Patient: sex M, age 64
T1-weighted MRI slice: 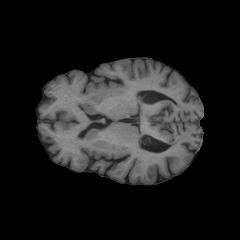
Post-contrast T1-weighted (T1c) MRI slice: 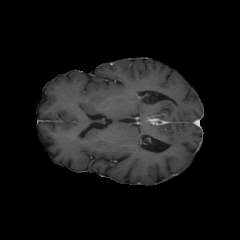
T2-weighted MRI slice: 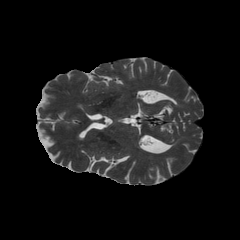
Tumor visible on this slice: no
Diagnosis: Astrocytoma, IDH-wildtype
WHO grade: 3